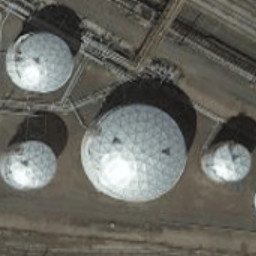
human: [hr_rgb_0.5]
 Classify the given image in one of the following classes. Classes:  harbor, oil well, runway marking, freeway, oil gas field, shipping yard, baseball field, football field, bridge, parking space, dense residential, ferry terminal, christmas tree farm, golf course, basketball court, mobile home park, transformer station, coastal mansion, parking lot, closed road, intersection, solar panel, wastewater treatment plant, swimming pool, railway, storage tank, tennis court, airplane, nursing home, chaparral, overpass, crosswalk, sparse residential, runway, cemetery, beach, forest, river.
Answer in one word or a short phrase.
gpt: storage tank